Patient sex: M
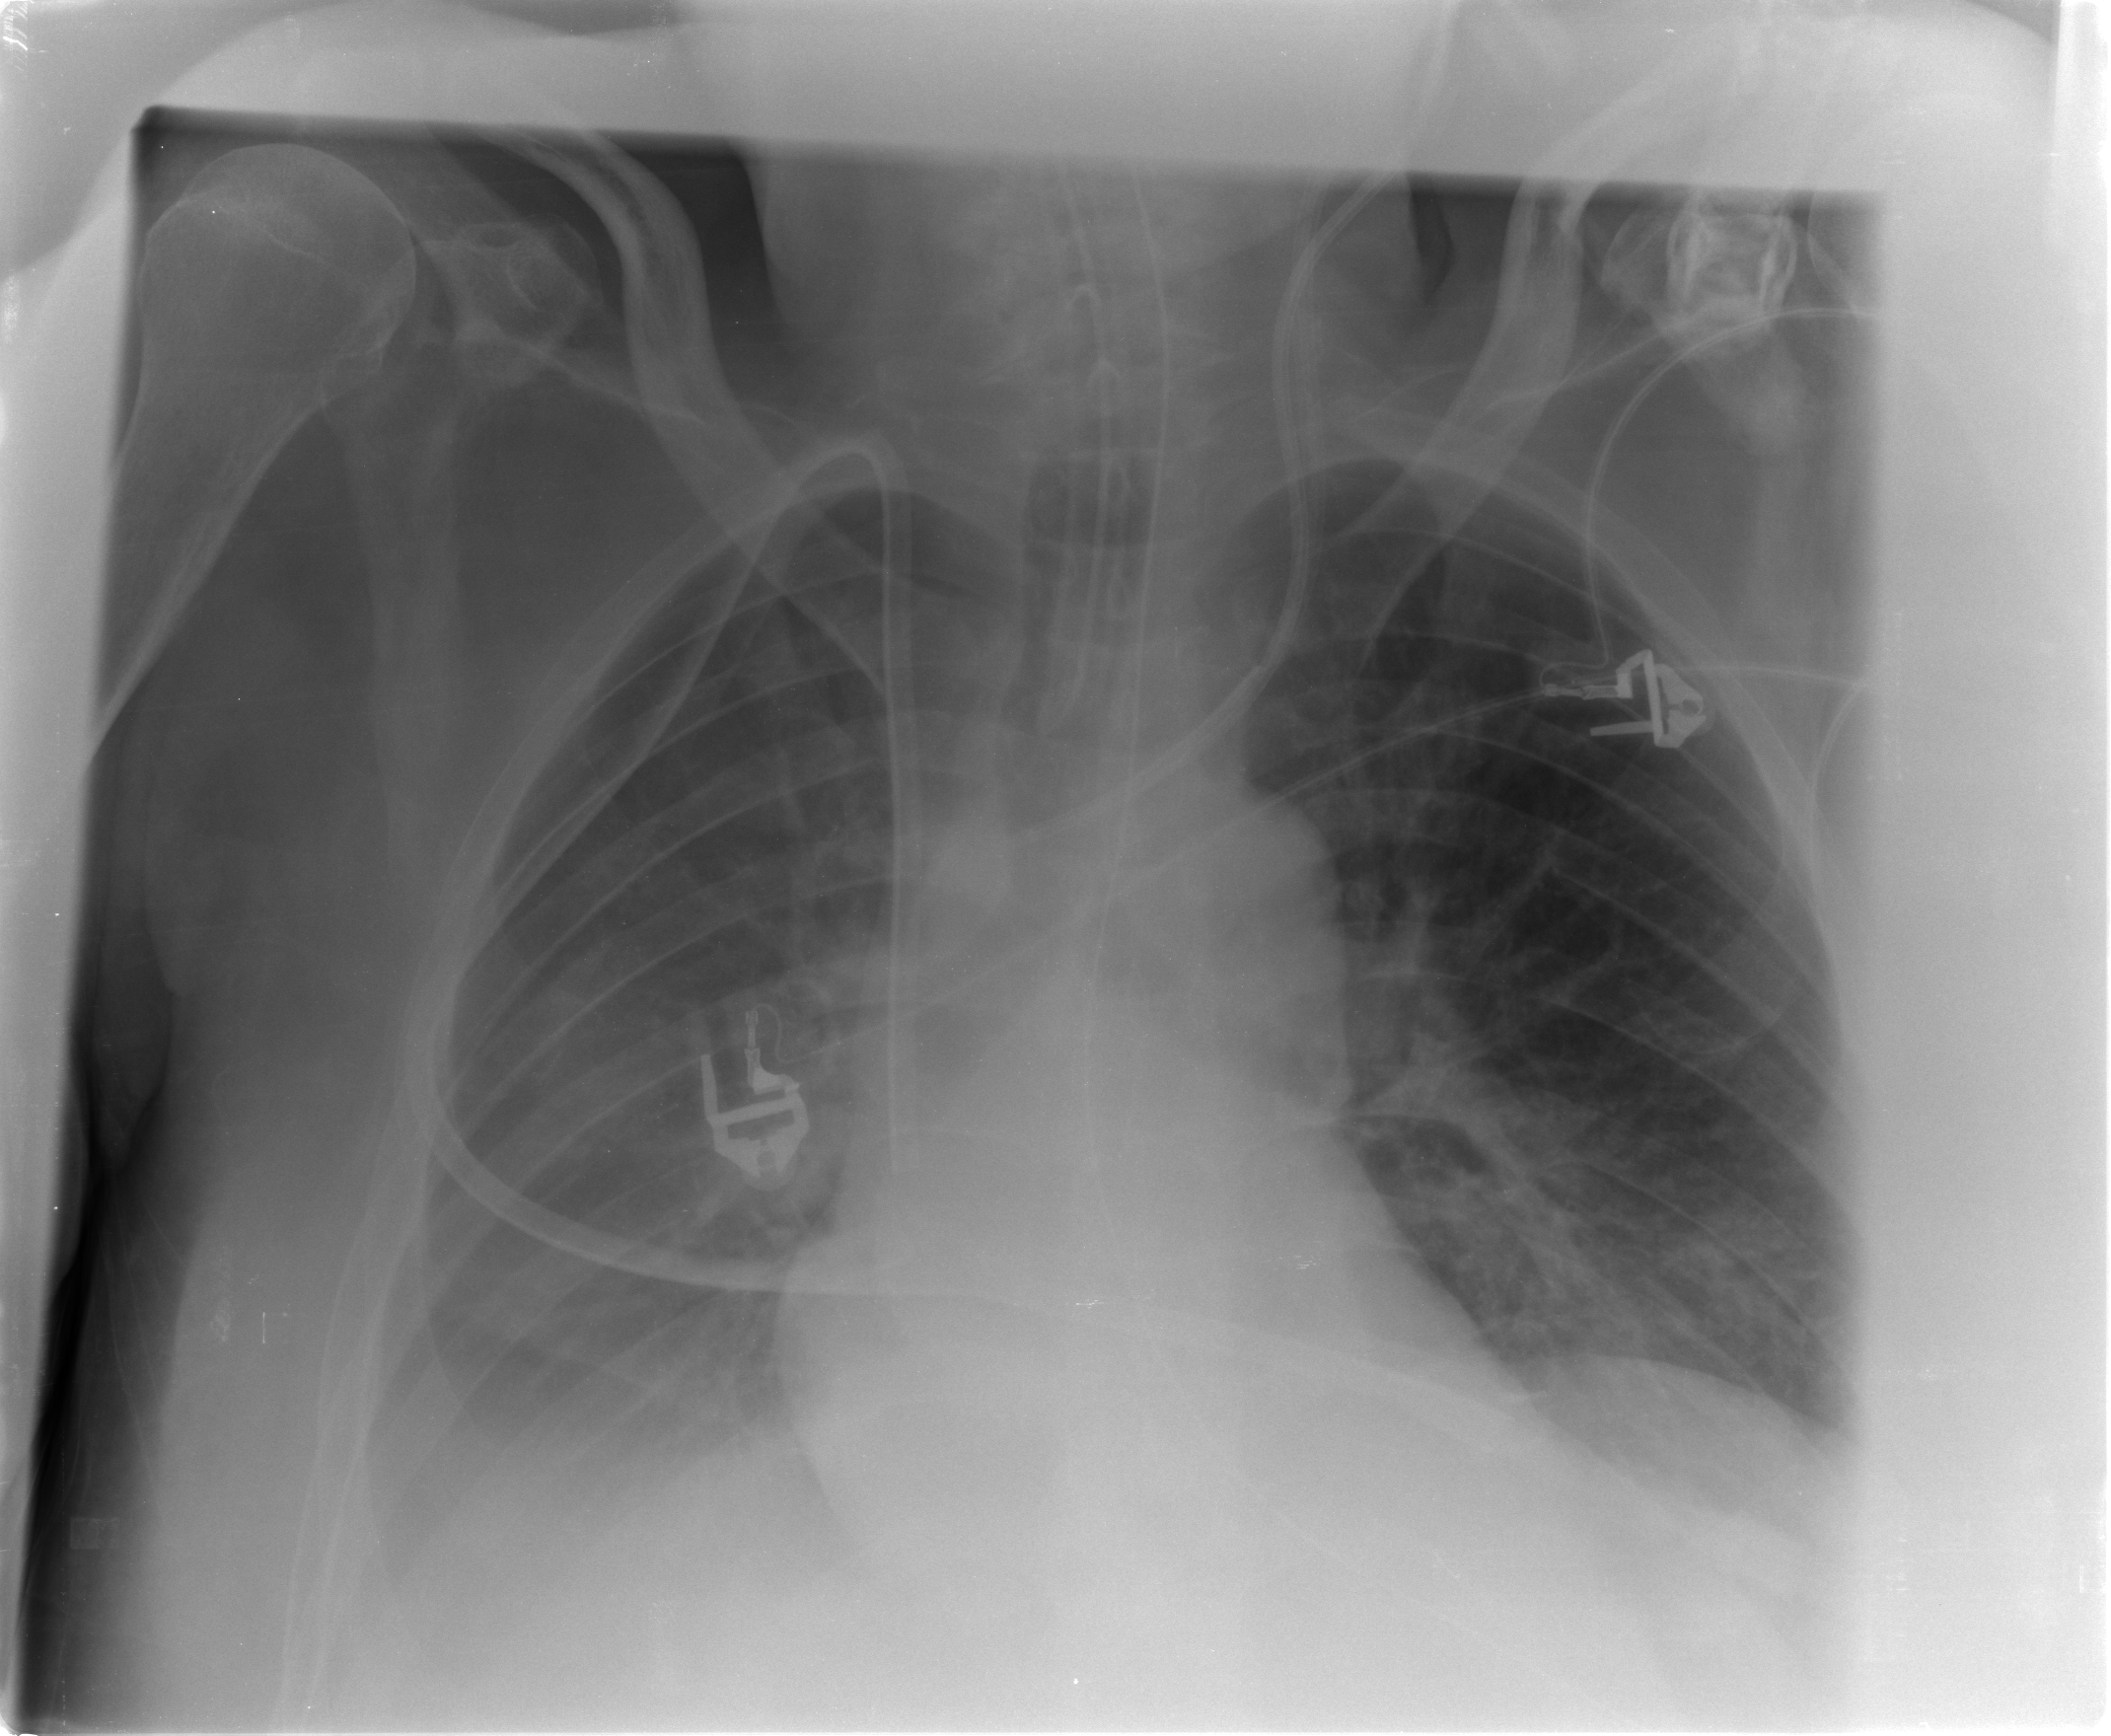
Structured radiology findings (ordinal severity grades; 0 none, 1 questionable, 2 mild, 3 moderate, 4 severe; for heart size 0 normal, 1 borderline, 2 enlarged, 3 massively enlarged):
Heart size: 1
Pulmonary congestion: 2
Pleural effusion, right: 3
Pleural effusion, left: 0
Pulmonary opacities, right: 0
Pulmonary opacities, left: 0
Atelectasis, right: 2
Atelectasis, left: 2